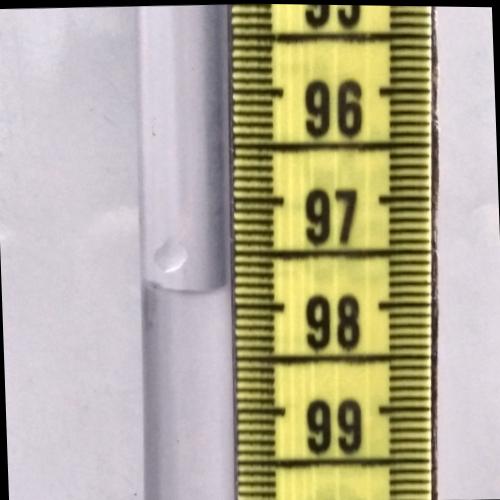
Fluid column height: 97.8 cm